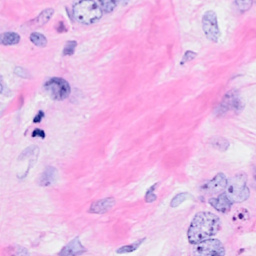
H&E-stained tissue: Breast